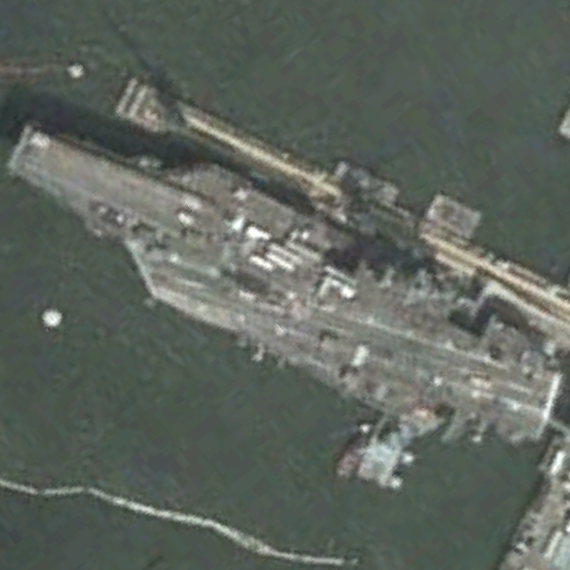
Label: aircraft_carrier